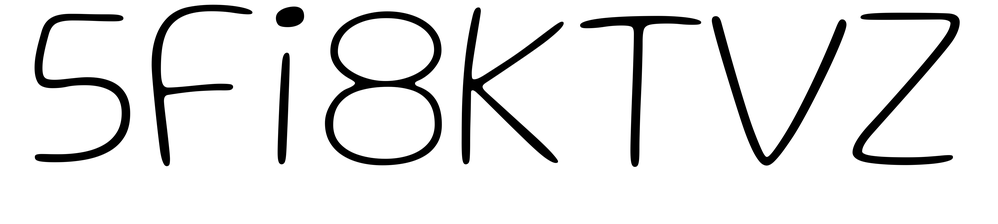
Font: Gluten_Thin